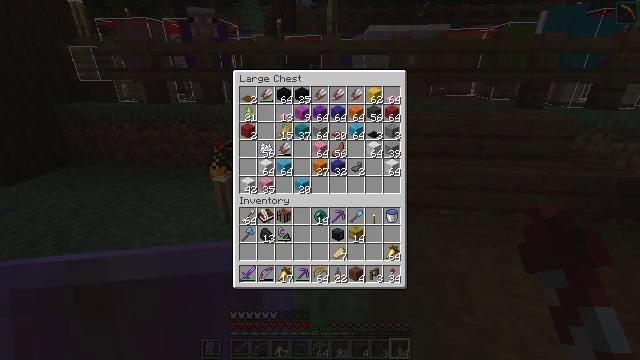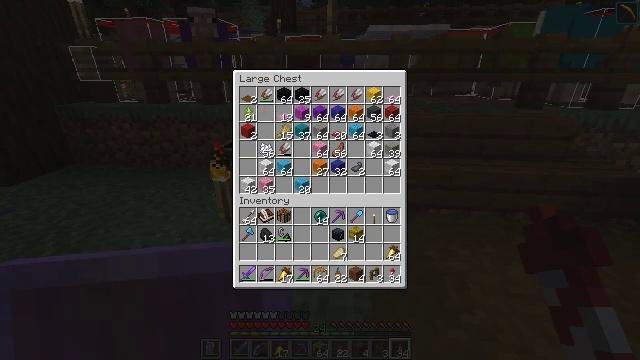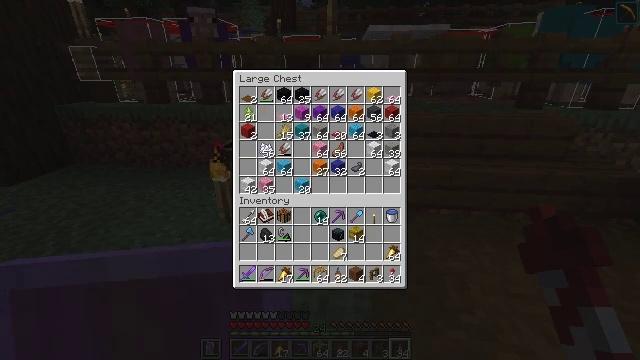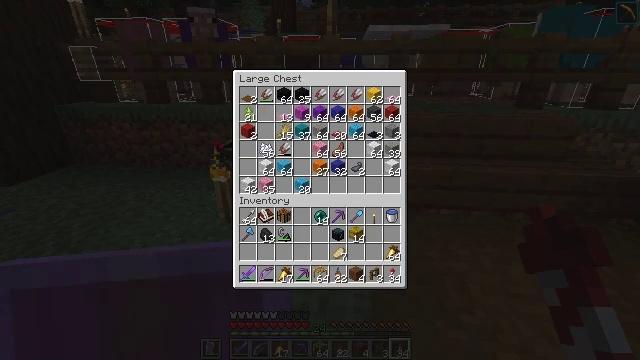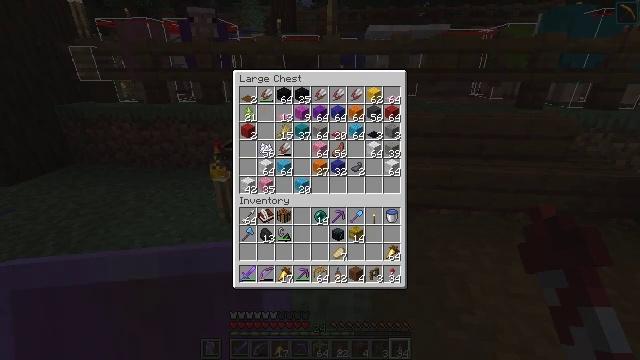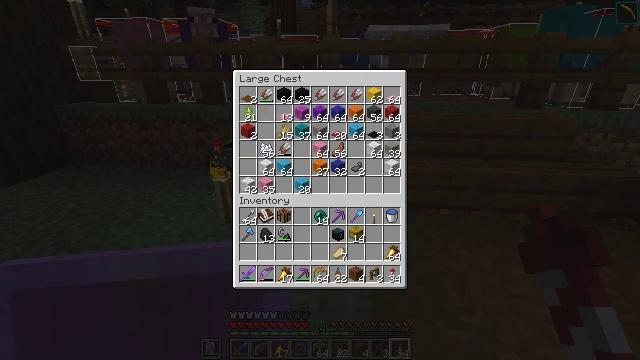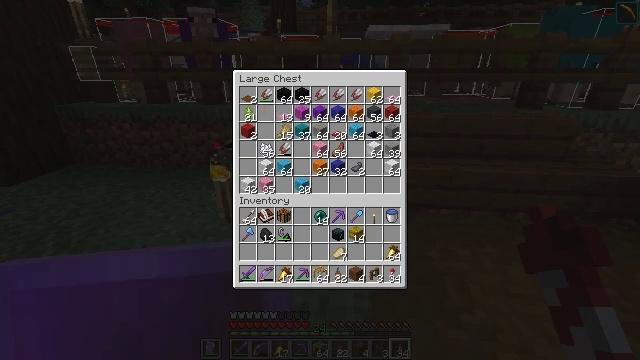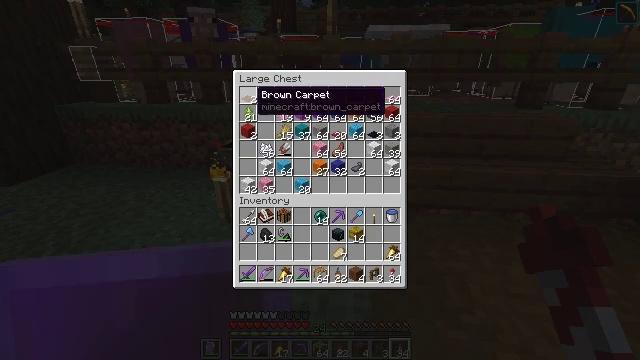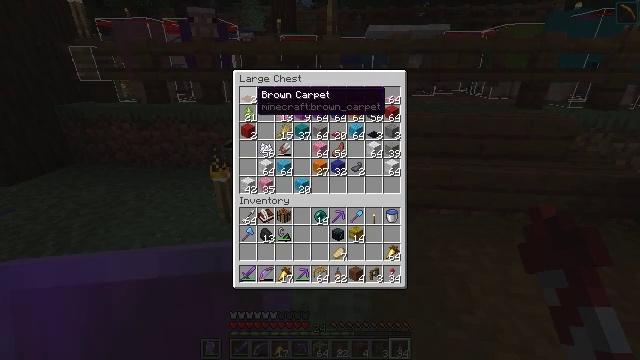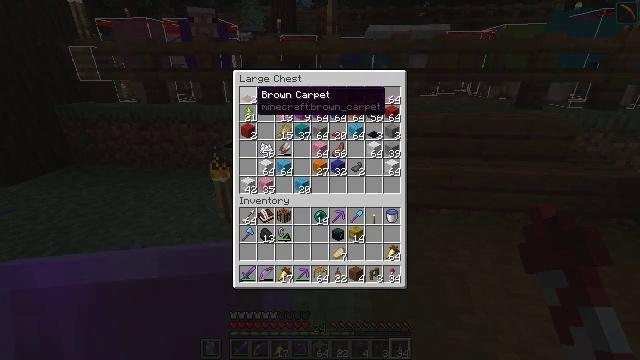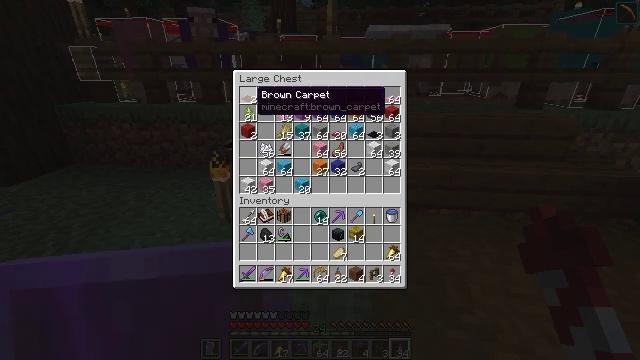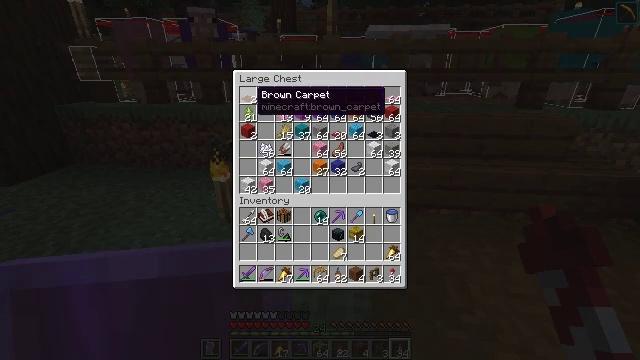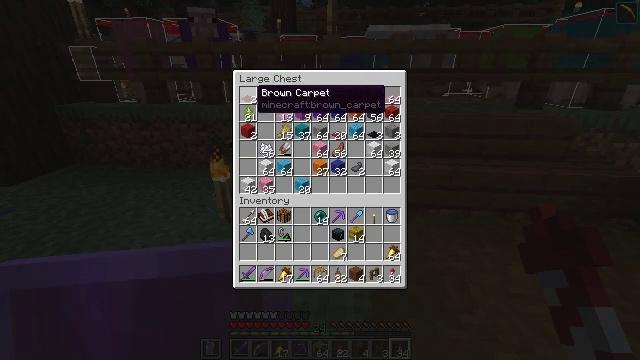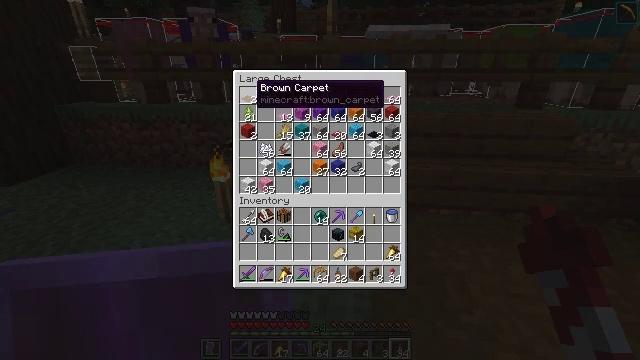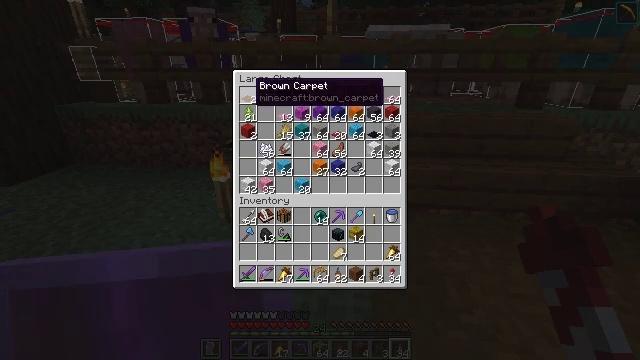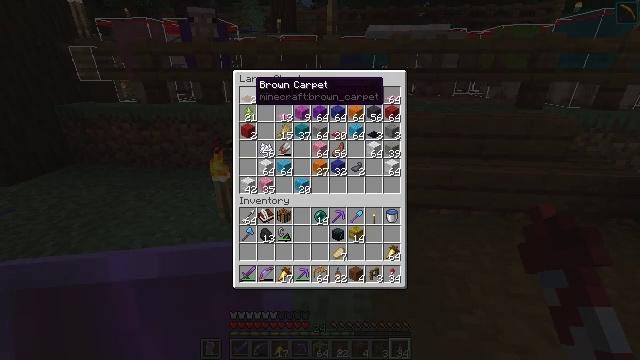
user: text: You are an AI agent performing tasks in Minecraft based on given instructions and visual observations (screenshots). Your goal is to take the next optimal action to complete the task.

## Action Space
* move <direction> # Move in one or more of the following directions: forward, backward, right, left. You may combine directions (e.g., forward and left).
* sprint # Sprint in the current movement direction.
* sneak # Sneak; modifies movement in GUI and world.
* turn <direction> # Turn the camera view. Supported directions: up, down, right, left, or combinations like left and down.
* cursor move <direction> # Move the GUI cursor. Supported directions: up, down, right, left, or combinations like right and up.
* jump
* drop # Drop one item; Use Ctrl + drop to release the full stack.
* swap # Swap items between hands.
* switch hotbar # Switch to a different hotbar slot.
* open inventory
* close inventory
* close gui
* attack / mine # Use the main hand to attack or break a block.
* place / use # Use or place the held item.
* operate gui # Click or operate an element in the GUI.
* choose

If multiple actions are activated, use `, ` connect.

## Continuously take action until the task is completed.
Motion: motion action
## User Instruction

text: Set up the crafting table for crafting a brown carpet.
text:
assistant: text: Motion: sneak
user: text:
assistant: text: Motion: sneak
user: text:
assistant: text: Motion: sneak
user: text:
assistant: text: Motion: sneak
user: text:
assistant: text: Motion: sneak
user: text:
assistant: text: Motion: sneak
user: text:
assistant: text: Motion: sneak, cursor move down
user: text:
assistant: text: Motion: sneak
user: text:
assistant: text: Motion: sneak
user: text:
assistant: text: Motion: sneak
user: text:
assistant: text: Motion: sneak
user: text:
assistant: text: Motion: sneak
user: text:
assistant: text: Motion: sneak
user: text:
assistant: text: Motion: sneak
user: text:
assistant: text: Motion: sneak
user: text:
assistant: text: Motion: sneak
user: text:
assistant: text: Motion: sneak
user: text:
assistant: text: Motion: sneak
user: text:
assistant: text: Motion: sneak
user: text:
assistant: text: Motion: sneak
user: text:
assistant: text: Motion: sneak
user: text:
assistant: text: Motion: sneak
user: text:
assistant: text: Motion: sneak
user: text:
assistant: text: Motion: sneak, operate gui
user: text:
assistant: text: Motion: sneak, operate gui
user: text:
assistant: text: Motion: sneak, operate gui
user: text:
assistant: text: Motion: sneak
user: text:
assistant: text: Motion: sneak
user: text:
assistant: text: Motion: sneak
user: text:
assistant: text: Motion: sneak